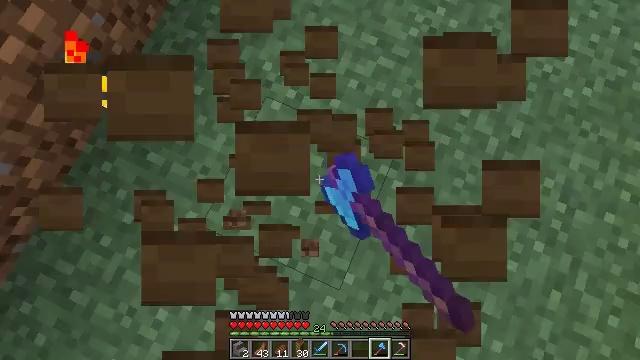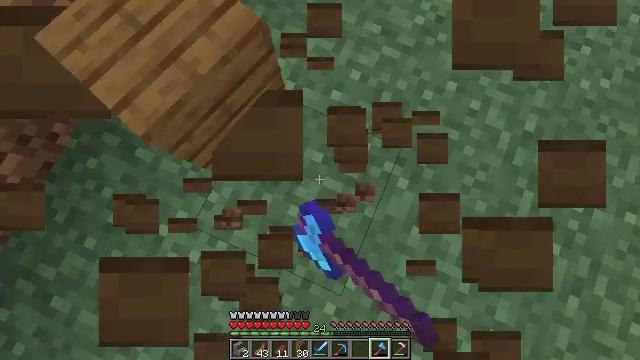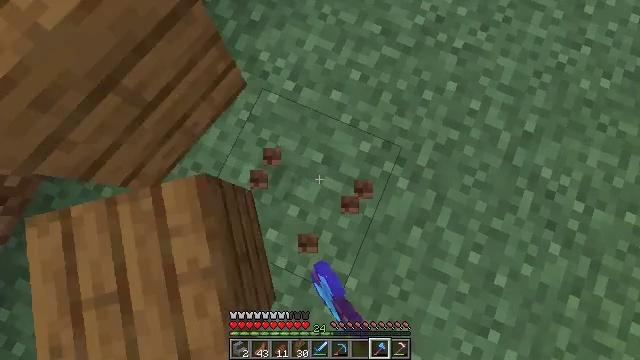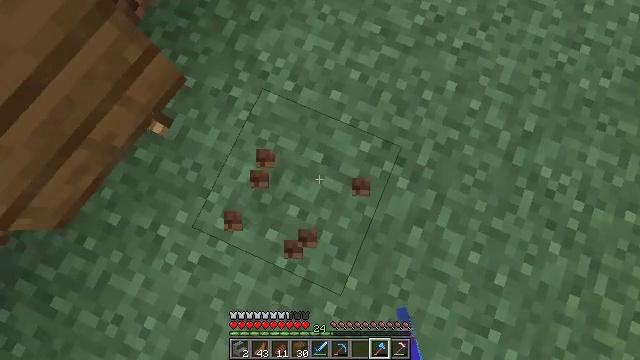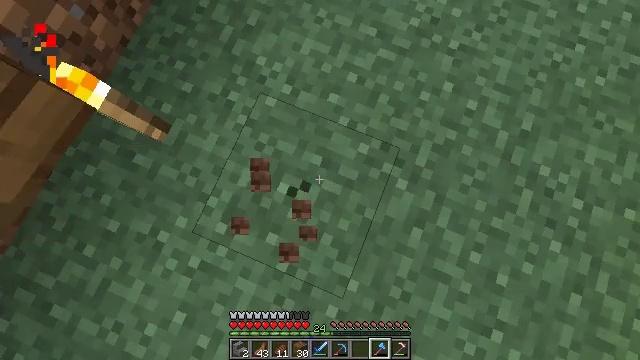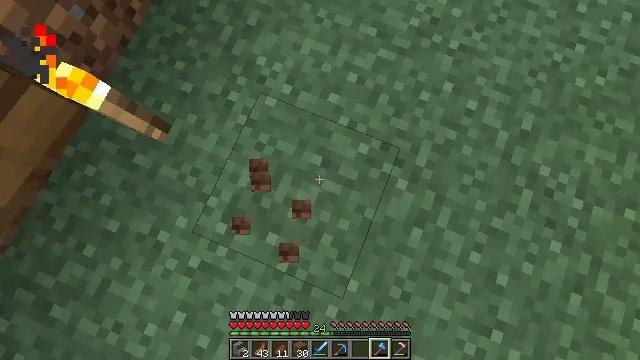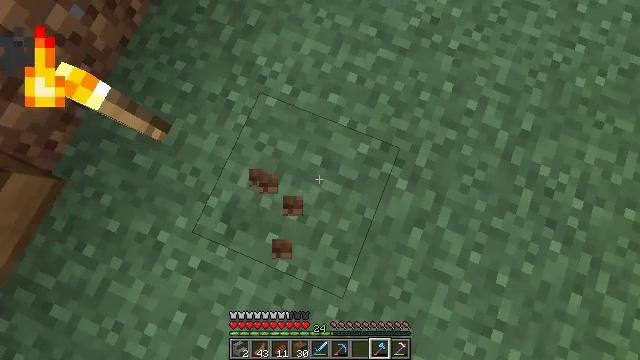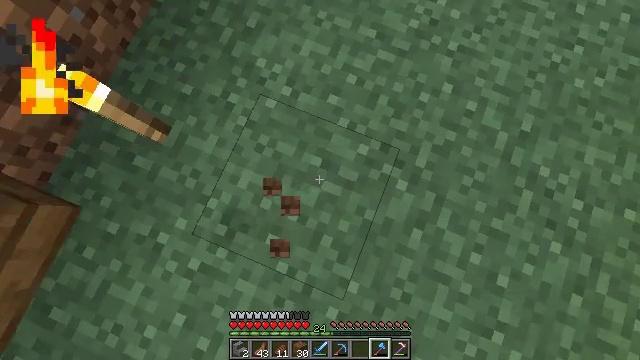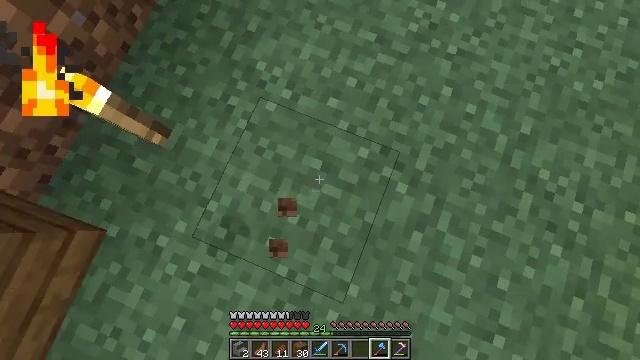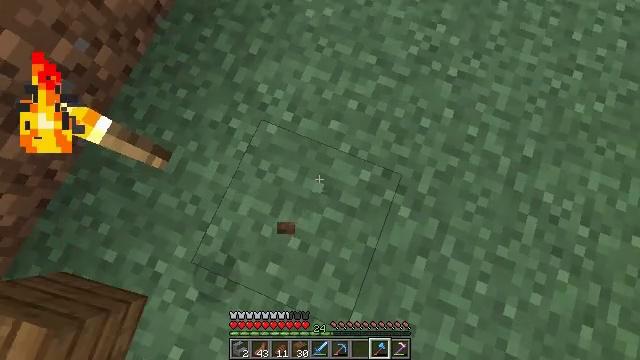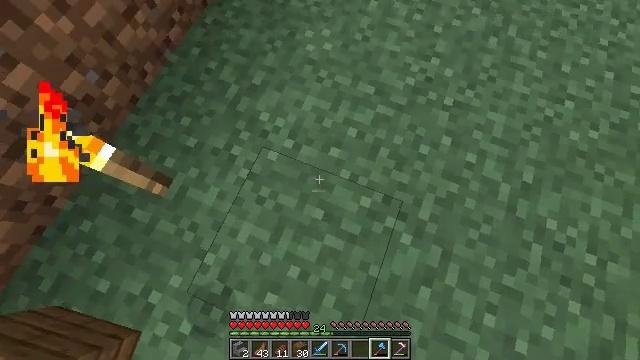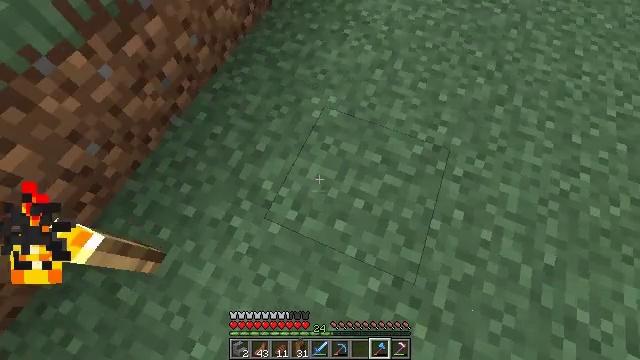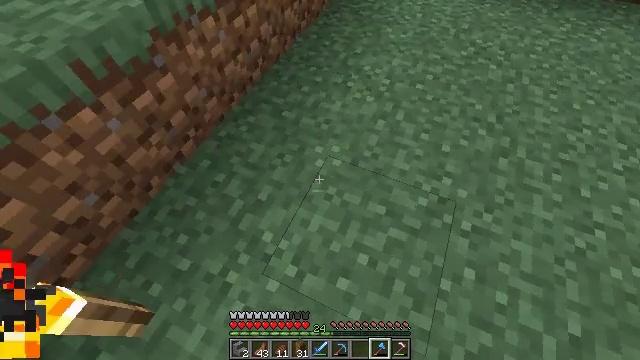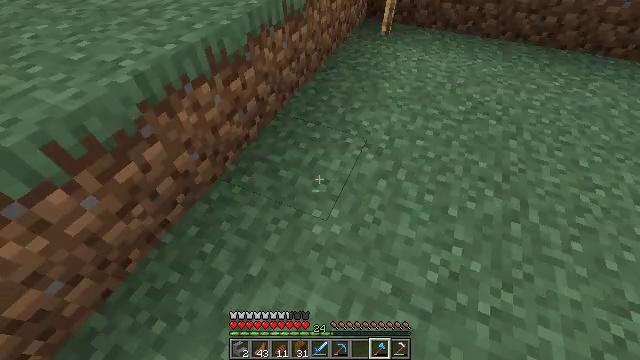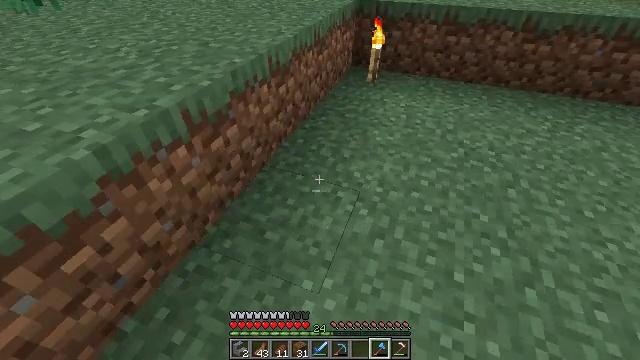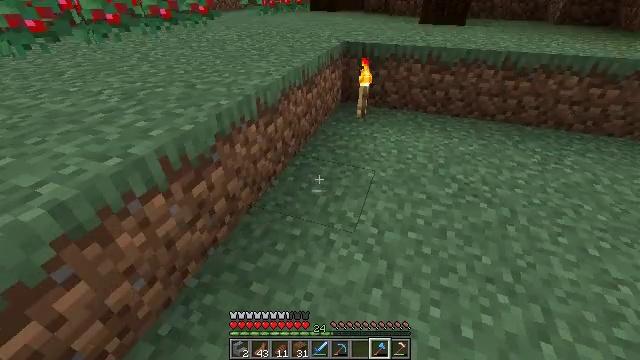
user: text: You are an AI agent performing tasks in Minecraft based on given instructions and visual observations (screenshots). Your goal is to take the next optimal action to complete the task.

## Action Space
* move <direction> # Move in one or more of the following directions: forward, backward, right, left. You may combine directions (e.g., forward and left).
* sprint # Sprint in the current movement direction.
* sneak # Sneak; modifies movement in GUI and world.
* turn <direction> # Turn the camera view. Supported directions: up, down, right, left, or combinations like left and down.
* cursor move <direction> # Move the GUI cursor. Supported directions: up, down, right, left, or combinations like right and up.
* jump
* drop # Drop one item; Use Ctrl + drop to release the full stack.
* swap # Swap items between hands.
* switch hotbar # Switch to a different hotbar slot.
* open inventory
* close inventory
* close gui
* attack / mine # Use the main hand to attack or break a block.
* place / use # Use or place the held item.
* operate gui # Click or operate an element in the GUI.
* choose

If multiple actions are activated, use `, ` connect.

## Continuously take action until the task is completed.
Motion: motion action
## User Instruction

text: Clear the sweet berry bush to collect the sweet berries.
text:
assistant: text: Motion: attack / mine
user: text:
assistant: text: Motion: attack / mine
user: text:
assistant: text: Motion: attack / mine
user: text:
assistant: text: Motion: turn right, attack / mine
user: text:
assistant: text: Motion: no_op
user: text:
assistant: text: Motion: no_op
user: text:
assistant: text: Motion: no_op
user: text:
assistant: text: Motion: no_op
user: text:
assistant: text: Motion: move forward, turn up
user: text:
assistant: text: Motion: move forward, turn up
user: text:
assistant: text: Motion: move forward, turn left and up
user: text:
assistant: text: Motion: move forward, turn left and up
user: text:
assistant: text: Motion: move forward, turn up
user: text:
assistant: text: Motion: move forward, turn right and up
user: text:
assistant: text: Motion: move forward, sprint, turn right and up
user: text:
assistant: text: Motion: move forward, sprint, turn up
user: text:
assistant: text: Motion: move forward, sprint, turn left and up
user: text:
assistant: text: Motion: move forward, sprint, turn left and up
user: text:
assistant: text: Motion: move forward, sprint, turn left and up
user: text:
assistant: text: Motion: move forward, sprint, turn up
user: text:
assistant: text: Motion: move forward, turn left and up
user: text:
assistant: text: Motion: move forward, turn left and up, jump
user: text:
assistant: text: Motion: move forward, turn left, jump
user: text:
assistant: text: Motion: move forward, turn left, jump
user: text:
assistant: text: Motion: move forward, turn left, jump
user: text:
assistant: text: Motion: move forward
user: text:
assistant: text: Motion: move forward
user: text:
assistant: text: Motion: no_op
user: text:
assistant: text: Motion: no_op
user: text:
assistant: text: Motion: no_op